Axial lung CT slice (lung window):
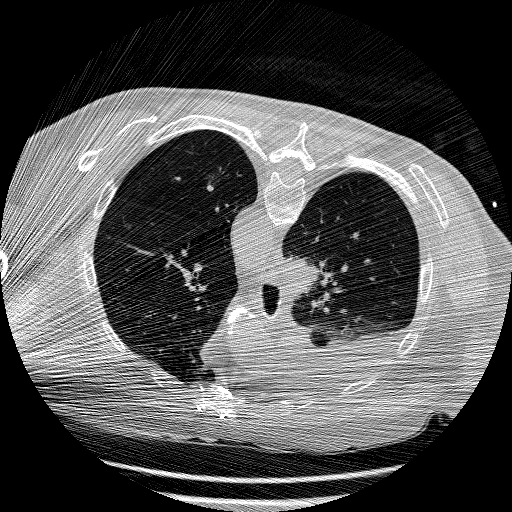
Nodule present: no